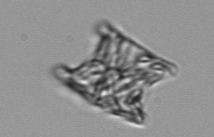
Label: Eucampia